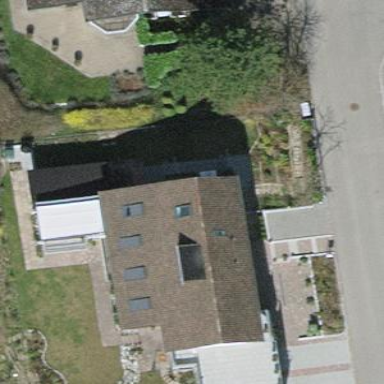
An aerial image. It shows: Building with tile roof.